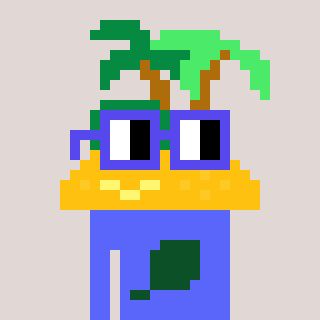
a pixel art character with square blue glasses, a island-shaped head and a purple-colored body on a warm background